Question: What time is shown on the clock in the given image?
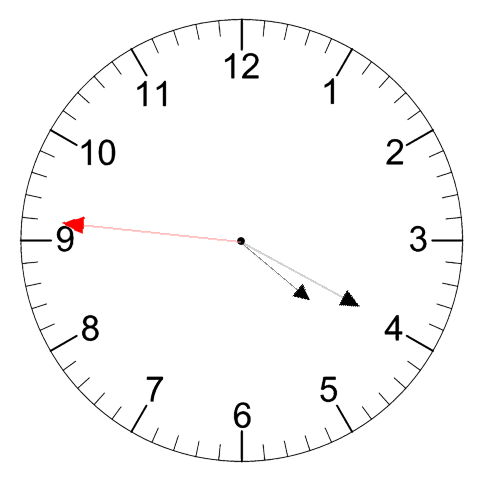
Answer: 04:19:46